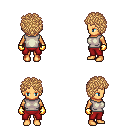
a pixel art fantasy rpg character, female body template, human, tanned skin, white sleeveless shirt, red pants, light blonde curly afro hairstyle, gold gloves, four views (front, back, left, right), 2x2 character sprite sheet, small pixel art, hard edges, no anti-aliasing